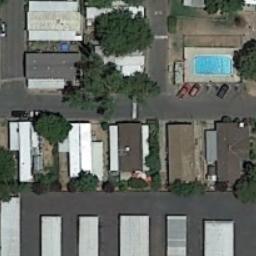
Label: residential